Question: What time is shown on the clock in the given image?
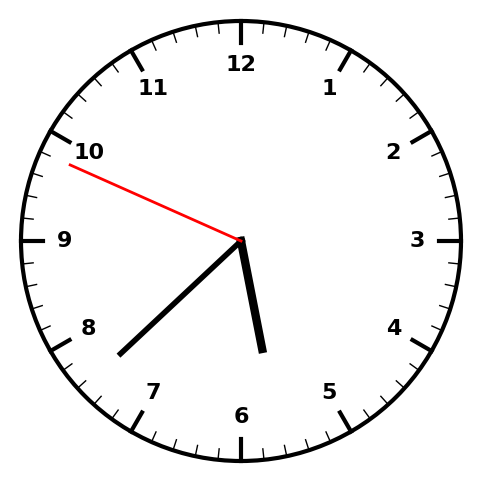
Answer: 05:37:49